Field crop: maize
Growth stage: 1
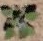
Species: chenopodium